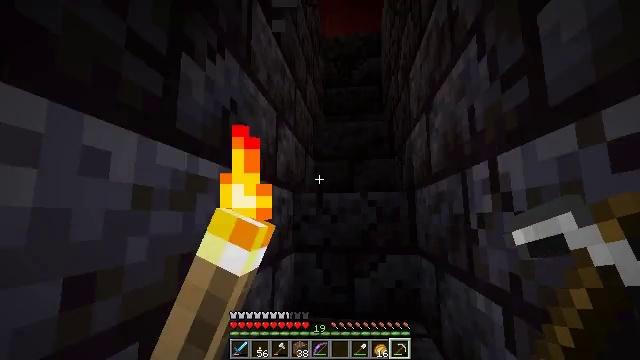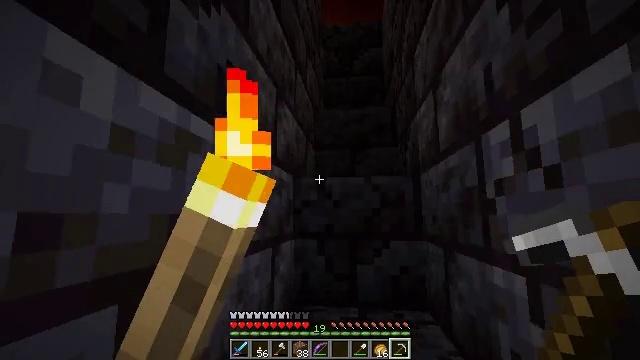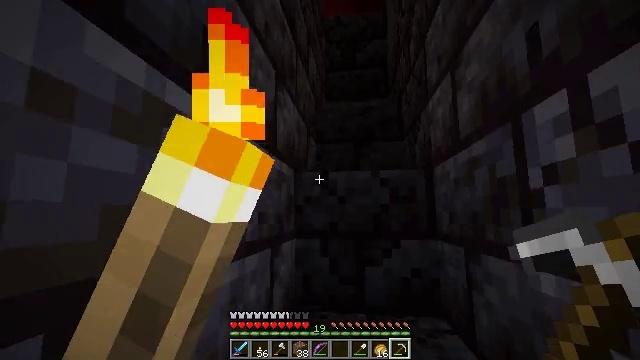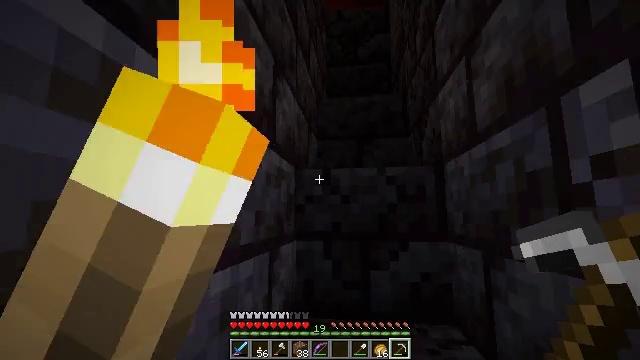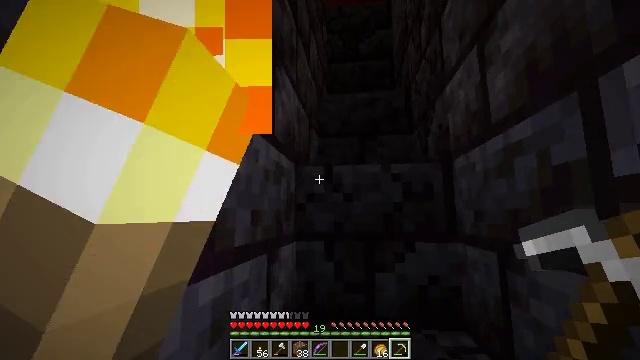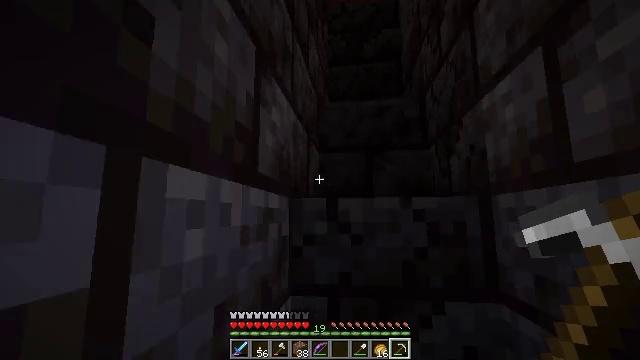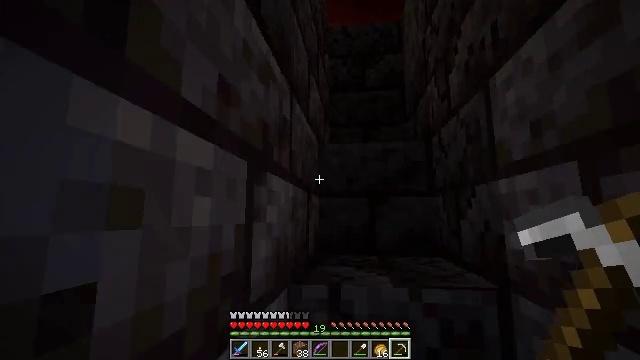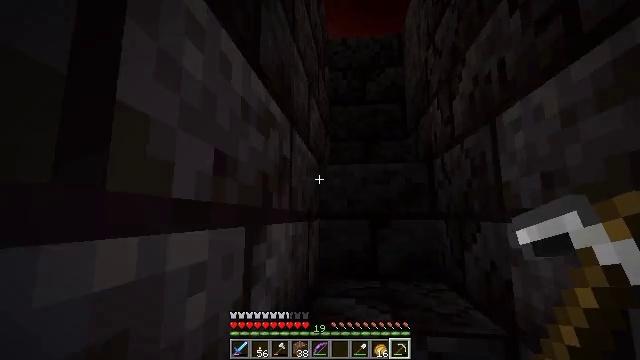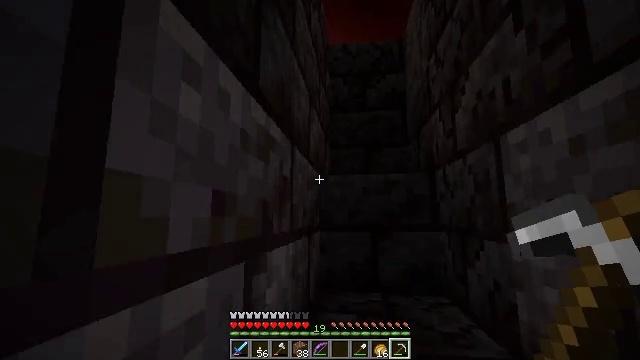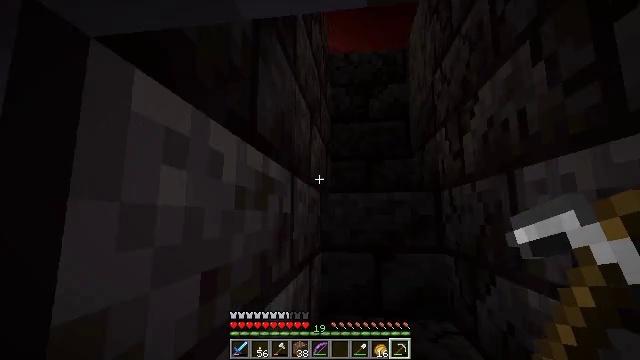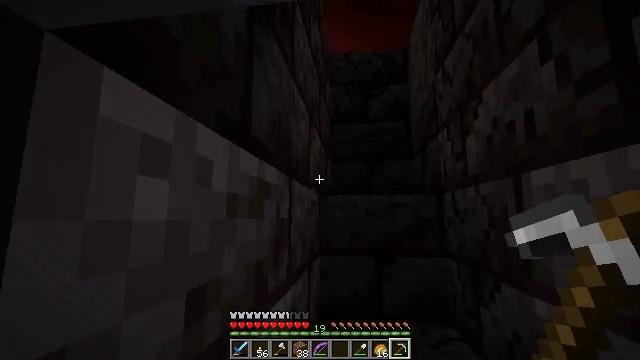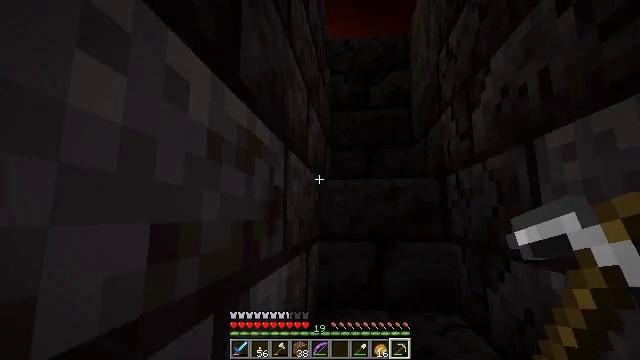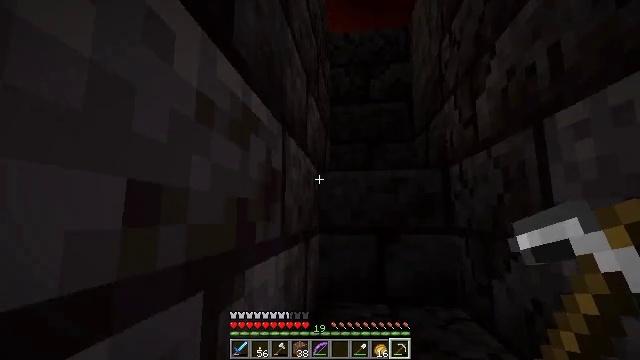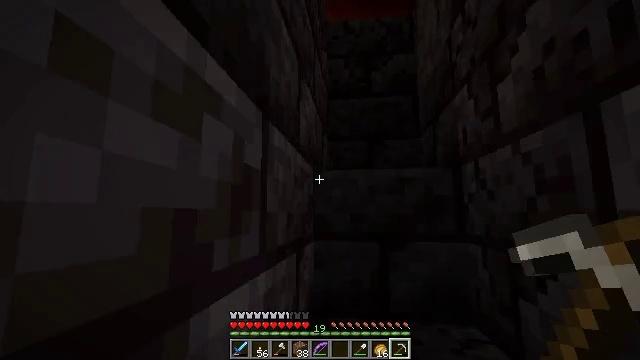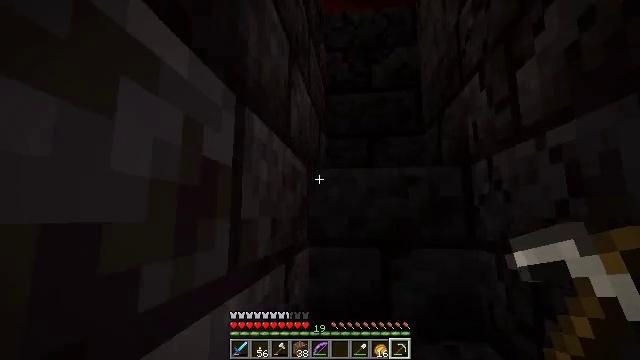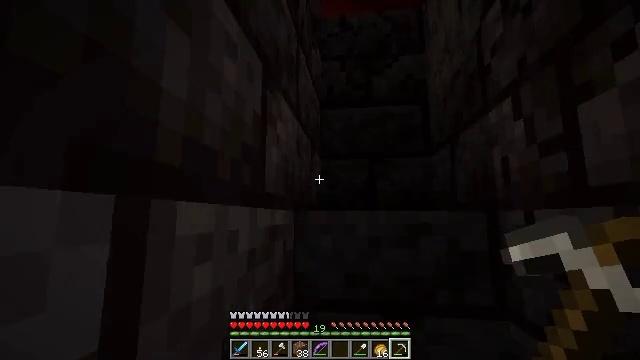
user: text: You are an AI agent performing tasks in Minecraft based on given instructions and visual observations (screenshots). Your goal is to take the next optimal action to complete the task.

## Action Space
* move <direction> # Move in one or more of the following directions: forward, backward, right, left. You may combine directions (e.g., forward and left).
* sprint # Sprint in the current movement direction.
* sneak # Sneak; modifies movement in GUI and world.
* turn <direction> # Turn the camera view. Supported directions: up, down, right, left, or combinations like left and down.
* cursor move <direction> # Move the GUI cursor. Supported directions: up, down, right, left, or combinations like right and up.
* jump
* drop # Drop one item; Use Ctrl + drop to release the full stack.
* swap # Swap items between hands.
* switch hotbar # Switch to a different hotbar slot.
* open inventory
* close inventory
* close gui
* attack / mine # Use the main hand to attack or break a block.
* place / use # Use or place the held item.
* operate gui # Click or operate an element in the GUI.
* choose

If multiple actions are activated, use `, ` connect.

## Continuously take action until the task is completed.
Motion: motion action
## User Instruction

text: Gather cracked polished blackstone bricks for building.
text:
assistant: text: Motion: move forward
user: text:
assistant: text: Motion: move forward
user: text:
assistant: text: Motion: move forward
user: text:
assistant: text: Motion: move forward
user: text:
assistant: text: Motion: move forward, jump
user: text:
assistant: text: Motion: move forward, jump
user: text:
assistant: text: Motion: move forward, jump
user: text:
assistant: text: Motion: move forward, jump
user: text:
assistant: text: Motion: move forward, jump
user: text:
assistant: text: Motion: move forward, jump
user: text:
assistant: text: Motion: move forward, jump
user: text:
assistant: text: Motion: move forward, jump
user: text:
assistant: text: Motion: move forward, jump
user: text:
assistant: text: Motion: move forward, jump
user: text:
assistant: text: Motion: move forward, jump
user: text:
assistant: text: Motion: move forward, jump
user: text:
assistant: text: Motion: move forward, jump
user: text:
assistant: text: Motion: move forward, jump
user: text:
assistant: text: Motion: move forward, jump
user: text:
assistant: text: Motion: move forward, jump
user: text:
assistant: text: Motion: move forward, jump
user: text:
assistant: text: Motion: move forward, jump
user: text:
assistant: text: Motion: move forward, jump
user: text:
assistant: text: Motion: move forward, jump
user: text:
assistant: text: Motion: move forward, jump
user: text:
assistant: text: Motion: move forward, jump
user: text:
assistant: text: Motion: move forward, jump
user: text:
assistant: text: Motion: move forward, jump
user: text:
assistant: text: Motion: move forward, turn left, jump
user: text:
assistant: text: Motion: move forward, turn left, jump